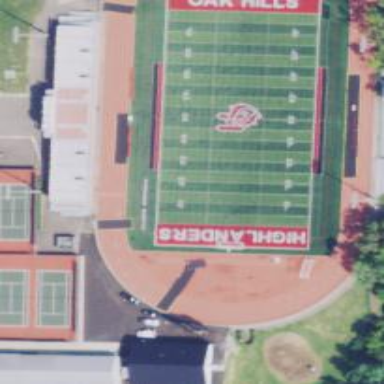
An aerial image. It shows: Pitch for American football with artificial turf surface.